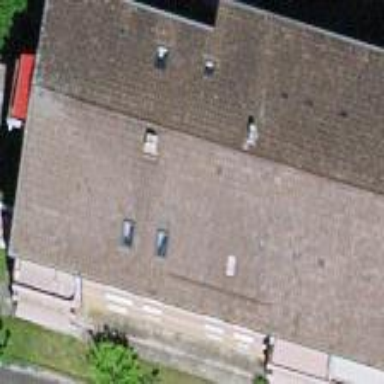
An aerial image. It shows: Residential building.